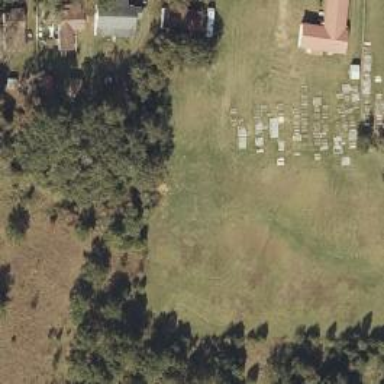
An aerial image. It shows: Cemetery.